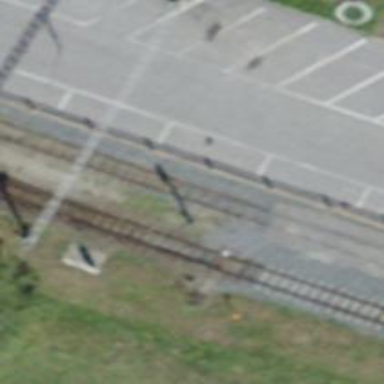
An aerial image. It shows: Railway switch.